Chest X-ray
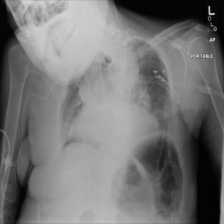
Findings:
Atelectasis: negative
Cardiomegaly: positive
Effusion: negative
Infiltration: negative
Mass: negative
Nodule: negative
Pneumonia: negative
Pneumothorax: negative
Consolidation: negative
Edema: negative
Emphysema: negative
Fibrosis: negative
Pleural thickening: negative
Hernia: negative